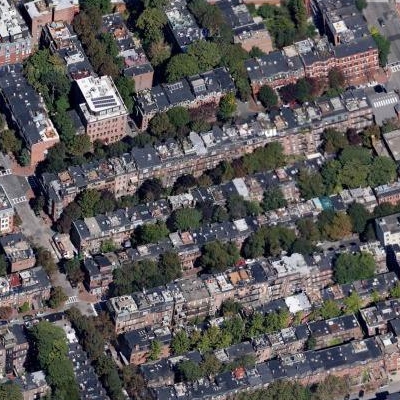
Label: fResident